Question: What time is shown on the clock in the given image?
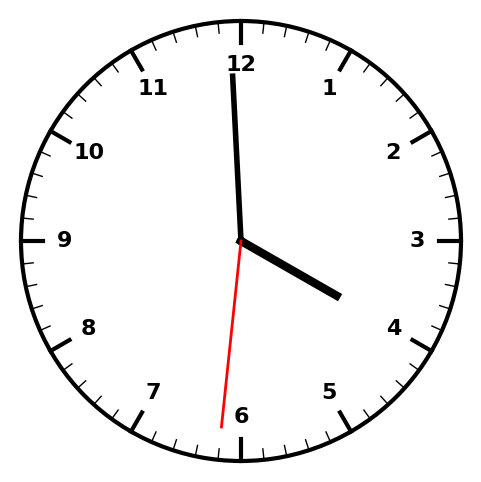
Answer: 03:59:31